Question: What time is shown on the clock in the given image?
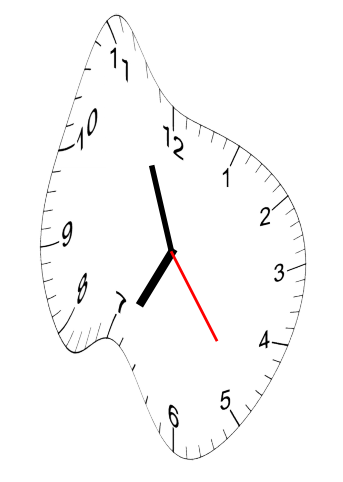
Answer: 06:56:24